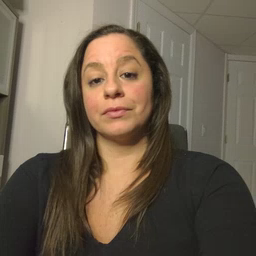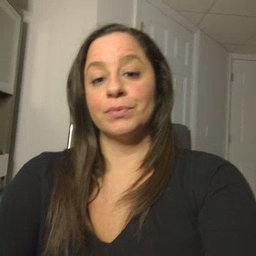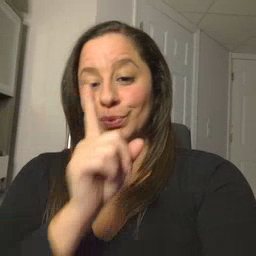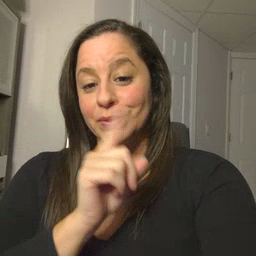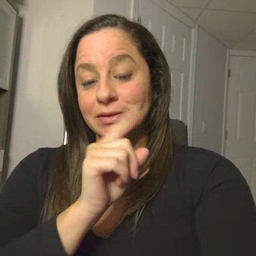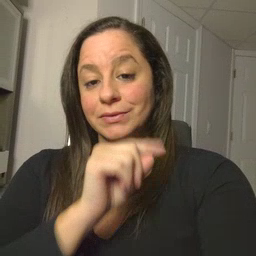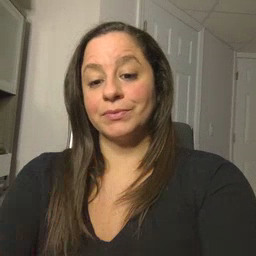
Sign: pretend